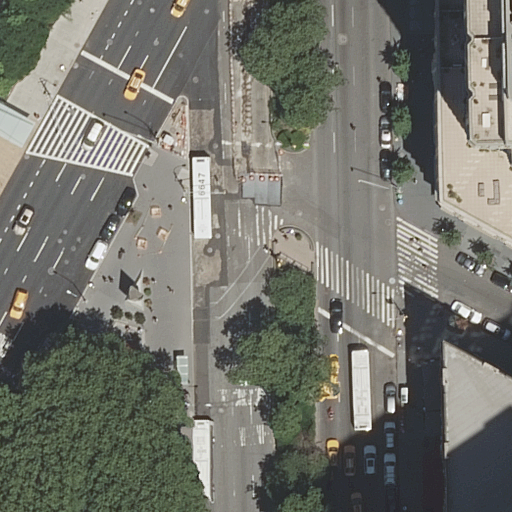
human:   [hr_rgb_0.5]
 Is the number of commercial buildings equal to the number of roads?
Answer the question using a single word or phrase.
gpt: no

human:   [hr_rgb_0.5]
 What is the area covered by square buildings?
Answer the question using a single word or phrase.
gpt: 0m2

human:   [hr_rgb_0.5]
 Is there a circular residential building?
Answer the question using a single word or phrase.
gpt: no

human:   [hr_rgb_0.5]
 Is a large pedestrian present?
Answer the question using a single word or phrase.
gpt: no

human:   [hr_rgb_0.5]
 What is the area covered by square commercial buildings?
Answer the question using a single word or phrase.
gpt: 0m2

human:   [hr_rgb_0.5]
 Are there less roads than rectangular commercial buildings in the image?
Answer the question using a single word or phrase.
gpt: no

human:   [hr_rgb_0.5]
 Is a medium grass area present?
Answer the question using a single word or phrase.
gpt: yes

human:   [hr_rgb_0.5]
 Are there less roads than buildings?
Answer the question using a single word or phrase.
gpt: no

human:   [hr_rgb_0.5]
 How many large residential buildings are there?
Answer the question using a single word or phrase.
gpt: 1

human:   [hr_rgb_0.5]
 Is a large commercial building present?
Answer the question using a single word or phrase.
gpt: no

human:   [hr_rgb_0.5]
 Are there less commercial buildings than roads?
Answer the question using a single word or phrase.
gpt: yes

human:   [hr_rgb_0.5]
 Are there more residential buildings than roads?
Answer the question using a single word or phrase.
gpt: no

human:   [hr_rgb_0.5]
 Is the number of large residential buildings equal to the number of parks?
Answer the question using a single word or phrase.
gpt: yes

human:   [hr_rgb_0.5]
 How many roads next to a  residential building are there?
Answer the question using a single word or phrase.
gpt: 15

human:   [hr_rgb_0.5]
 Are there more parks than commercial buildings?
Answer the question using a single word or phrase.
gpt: yes

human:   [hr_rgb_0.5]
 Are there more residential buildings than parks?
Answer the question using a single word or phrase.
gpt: yes

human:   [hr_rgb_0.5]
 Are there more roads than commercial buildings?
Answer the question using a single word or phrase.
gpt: yes

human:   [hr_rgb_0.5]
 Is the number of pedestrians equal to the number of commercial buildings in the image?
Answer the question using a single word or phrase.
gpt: no

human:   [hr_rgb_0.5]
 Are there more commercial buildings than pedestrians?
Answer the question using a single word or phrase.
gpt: no

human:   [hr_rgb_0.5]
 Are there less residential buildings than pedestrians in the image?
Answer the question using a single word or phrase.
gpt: no

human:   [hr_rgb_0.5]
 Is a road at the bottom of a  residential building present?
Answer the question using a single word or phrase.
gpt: yes

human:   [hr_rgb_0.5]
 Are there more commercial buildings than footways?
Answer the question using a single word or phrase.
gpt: no

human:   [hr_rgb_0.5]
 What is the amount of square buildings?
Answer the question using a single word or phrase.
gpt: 0

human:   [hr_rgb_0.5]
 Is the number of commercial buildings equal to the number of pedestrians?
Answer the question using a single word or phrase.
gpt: no

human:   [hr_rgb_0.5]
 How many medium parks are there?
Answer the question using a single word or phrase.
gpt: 0

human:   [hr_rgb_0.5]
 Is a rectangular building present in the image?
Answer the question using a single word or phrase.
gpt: yes

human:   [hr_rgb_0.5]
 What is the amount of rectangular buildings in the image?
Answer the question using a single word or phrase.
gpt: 2

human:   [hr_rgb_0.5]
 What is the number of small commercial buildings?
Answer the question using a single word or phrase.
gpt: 0

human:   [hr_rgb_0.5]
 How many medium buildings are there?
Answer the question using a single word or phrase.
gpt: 1

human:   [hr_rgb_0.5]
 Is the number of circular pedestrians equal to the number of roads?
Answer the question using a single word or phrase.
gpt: no

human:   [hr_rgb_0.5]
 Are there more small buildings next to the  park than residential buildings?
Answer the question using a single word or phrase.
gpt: no

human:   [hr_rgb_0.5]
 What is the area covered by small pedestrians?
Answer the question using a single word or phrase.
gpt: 5m2

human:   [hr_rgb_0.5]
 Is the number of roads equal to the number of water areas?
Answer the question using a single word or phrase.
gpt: no

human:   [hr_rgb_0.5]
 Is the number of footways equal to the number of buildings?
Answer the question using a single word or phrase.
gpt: no

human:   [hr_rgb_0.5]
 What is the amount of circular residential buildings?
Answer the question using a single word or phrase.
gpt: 0

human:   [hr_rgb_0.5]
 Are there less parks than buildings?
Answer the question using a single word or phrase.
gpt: yes